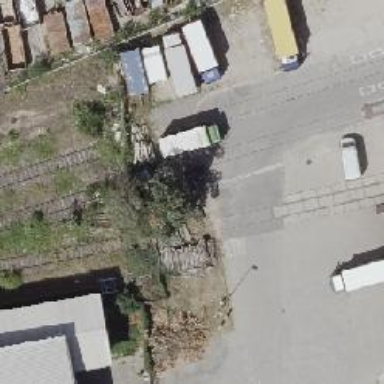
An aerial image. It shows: Railway spur service.